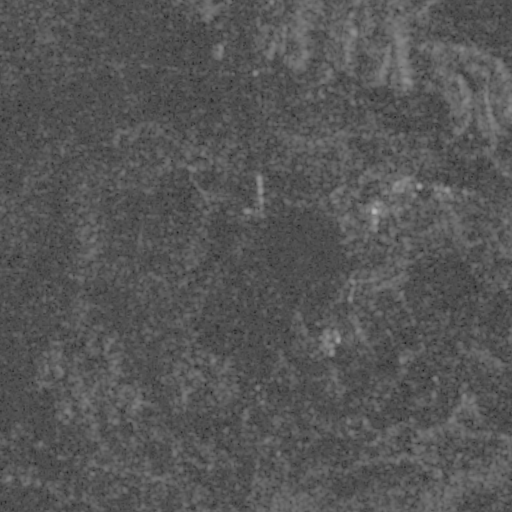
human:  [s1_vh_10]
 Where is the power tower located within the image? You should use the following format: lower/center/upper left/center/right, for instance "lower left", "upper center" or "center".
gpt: The power tower is located in the left of the image.
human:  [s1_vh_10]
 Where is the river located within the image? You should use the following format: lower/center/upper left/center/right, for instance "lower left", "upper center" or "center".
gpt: The river is located in the center of the image.
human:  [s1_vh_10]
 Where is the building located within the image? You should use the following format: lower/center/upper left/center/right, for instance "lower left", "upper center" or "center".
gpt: The building is located in the upper right of the image.
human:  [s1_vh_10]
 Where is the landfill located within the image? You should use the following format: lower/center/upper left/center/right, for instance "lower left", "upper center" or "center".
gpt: There is no landfill in the image.

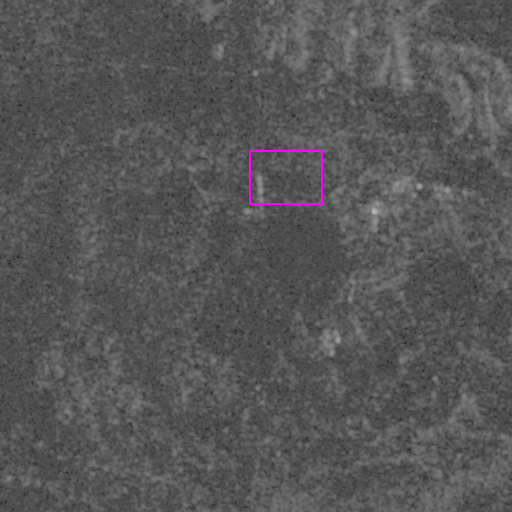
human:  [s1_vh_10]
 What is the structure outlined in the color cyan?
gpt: There is no cyan outline.
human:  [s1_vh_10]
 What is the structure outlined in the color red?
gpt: There is no structure outlined in red.